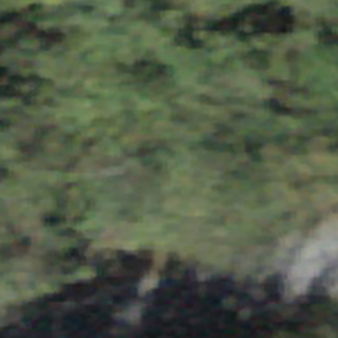
Label: other